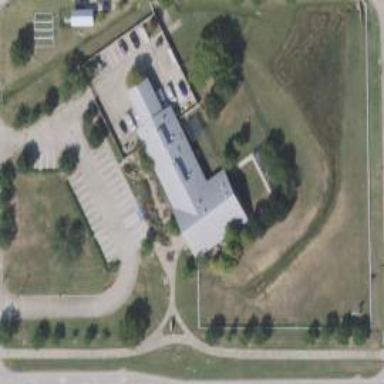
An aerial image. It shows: Animal shelter.